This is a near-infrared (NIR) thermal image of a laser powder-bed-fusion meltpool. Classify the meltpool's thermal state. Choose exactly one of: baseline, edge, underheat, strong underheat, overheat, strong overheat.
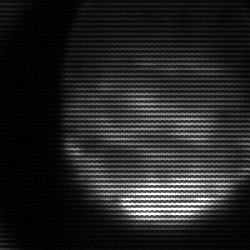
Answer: edge